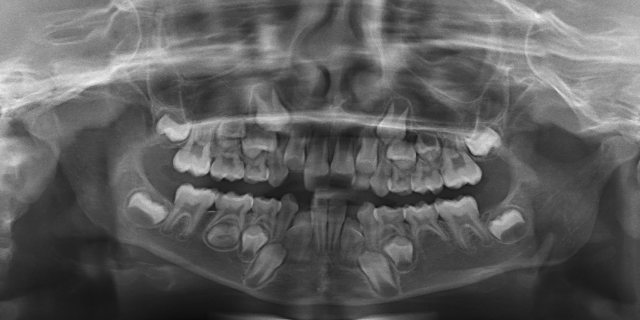
child